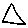
Label: triangle